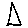
Label: triangle